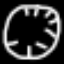
Label: clock